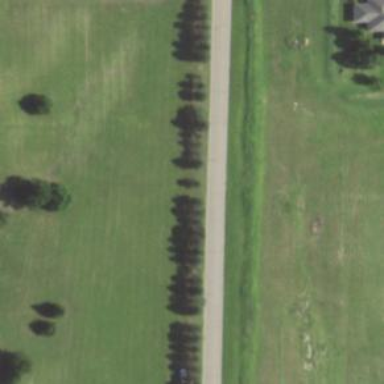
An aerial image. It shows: Row of trees in natural setting.